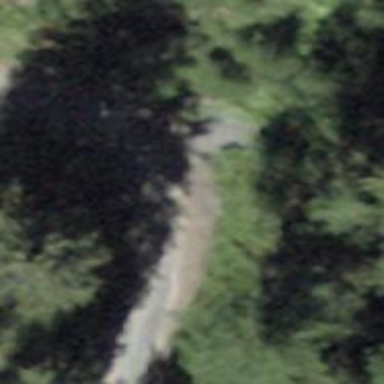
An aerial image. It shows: Gravel track with grade2 tracktype.